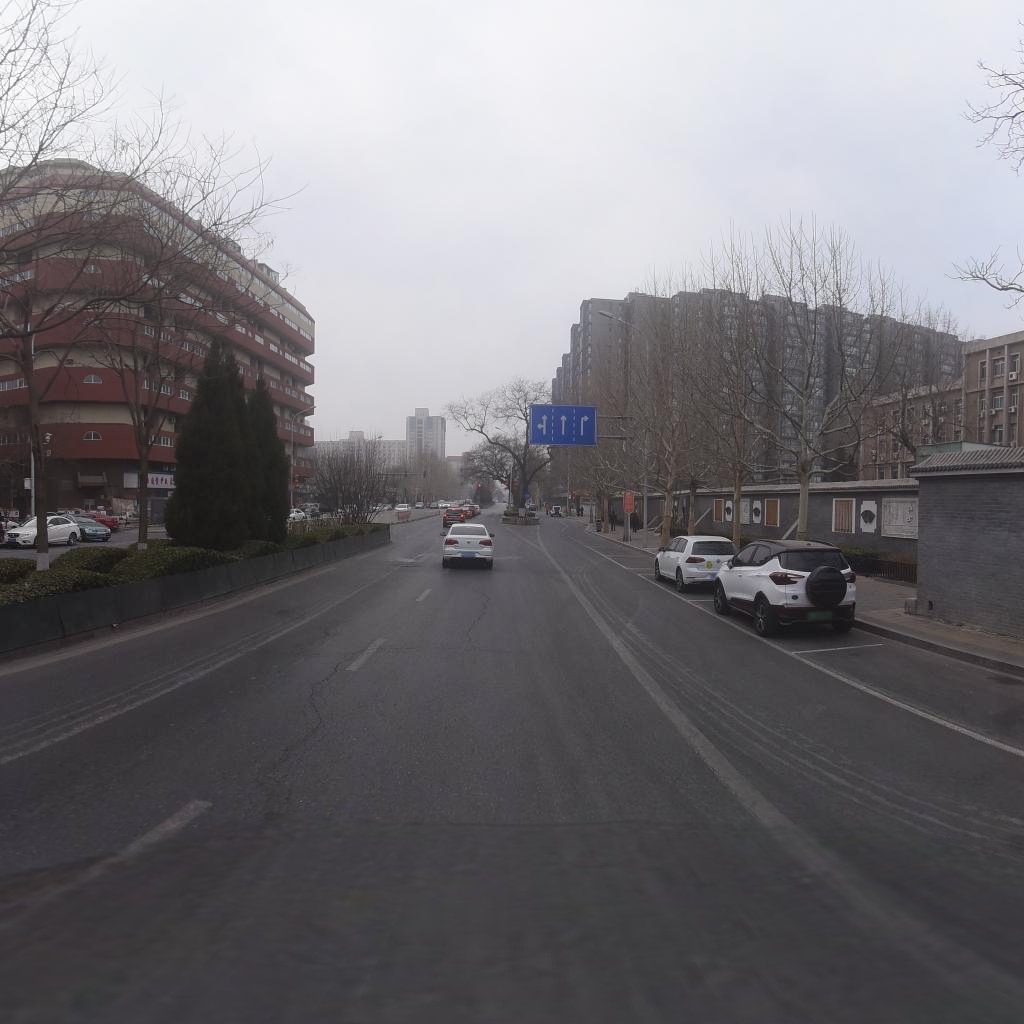
Region: Xicheng
Road damage annotations: longitudinal crack, longitudinal crack